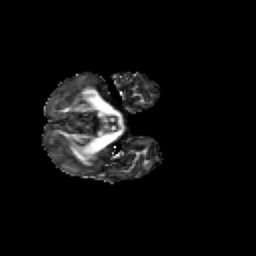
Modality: FA
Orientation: axial
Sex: female
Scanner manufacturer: siemens
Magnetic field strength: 3 T
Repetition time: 5 s
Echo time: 0.071 s